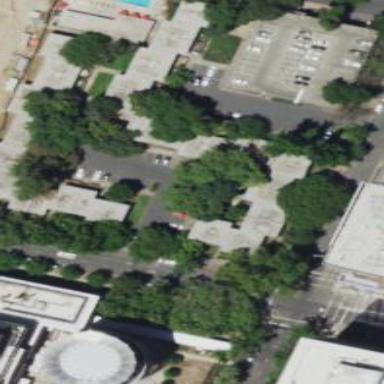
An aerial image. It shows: Parking area with surface.